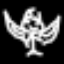
Label: angel